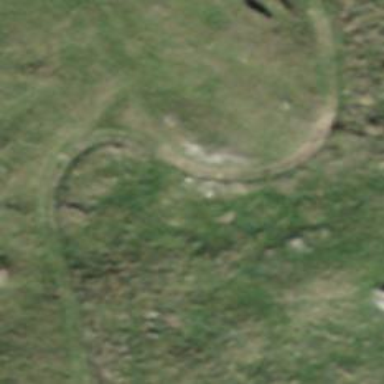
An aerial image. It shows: Ground path.